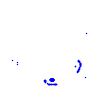
Particle: pion